Question: I'm trying to split up data into little packets. I'm not exactly sure how this read method is suppose to work but I've given a buffer size of 512 to read from the file.
But instead of getting 512 i just get 5 in my first packet. Others vary from 0 to above 512 ( which shouldn't happen).
It's a zip file I'm trying to split up:
In text the first few bytes look like this

(de bucket like characters are actually 2 characters)
It seems to grab the first 5 bytes as it should but afterwards just stops and goes to the next read block.
Since it's a buffer of 512 everything after the first 5 bytes is garbage.
I'm using an ifstream. And the mode is set to Binary.
Any suggestions?
'''
void FileProcessor::send()
{
//If no file is opened return
if(!_file.is_open()) return;
//Reset position to beginning
_file.seekg(0, ios::beg);
//Result buffer
char * buffer;
char * partBytes = new char[_bufferSize];
//Read the file and send it over the network
while (_file.read(partBytes, _bufferSize))
{
buffer = Packet::create(Packet::FILE,partBytes);
Packet *p = Packet::create(buffer);
//cout << strlen(partBytes);
//p->PrintHex(buffer,_bufferSize+Packet::HeaderSize);
//break;
cout << "Normal size : " << strlen(partBytes)<< " PacketSize: " << p->getLength()<<"
";
//cout << strcmp(p->getData().c_str(),partBytes) << "
";
writeToFile(p->getData().c_str(),p->getData().length());
delete p;
}
//Write final bytes if any
if(_file.gcount())
{
//writeToFile(partBytes, _file.gcount());
buffer = Packet::create(Packet::FILE,partBytes);
Packet *p = Packet::create(buffer);
writeToFile(p->getData().c_str(),p->getData().length());
//cout << p->getLength() << "
";
delete p;
}
//cout<< *p << "
";
delete [] partBytes;
}
'''
Im just testing a direct read write right now.
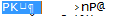
Answer: Inside your loop, instead of assuming it always reads a full buffer of data, use 'gcount()' to find how many it actually read, and transmit that many.
I feel obliged to add that this:
'''
buffer = Packet::create(Packet::FILE,partBytes);
Packet *p = Packet::create(buffer);
'''
looks quite strange to me. Not sure it's wrong, but it's not immediately obvious that it's right either (and if it is right, the design seems a bit odd).
I'd also skip the dynamic allocation and deletion:
'''
char * partBytes = new char[_bufferSize];
// ...
delete [] partBytes;
'''
and use a 'std::vector<char>' instead.